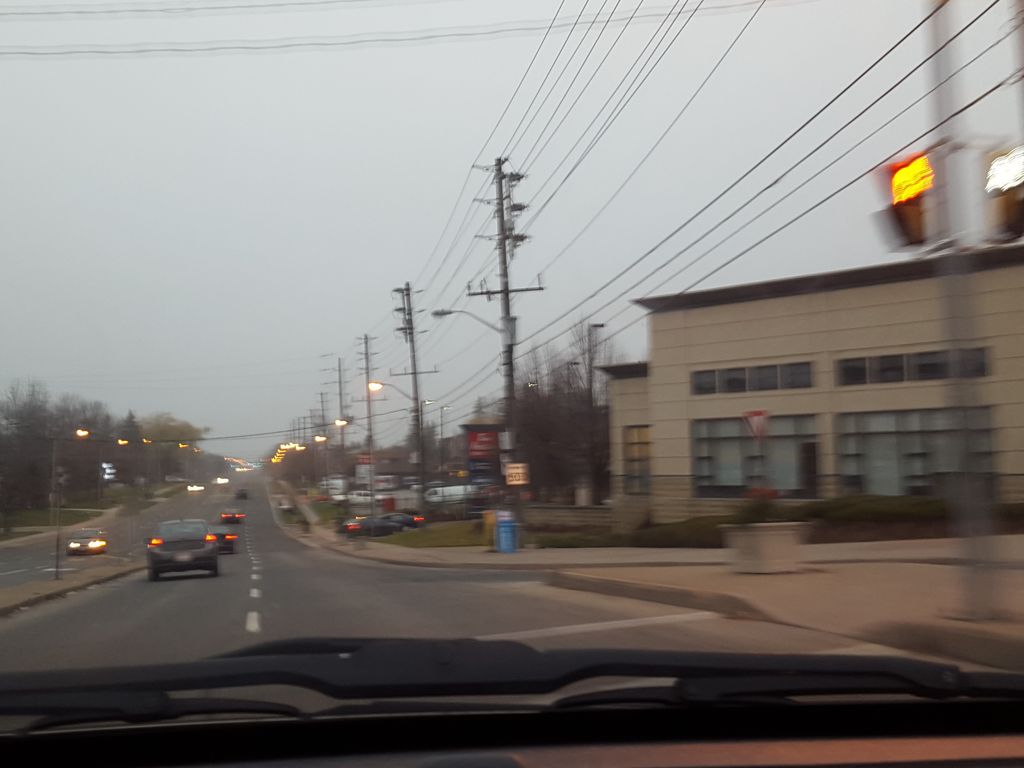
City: toronto